Question: I need help figuring out how to navigate SSRS. I've been using SSRS using remote desktop , but when i switched to local machine and installed BIDS on Visual Studio, I see that SSRS looks quite different... here's a screenshot( <URL> :

Is this SSRS-2008? Or the newest version -
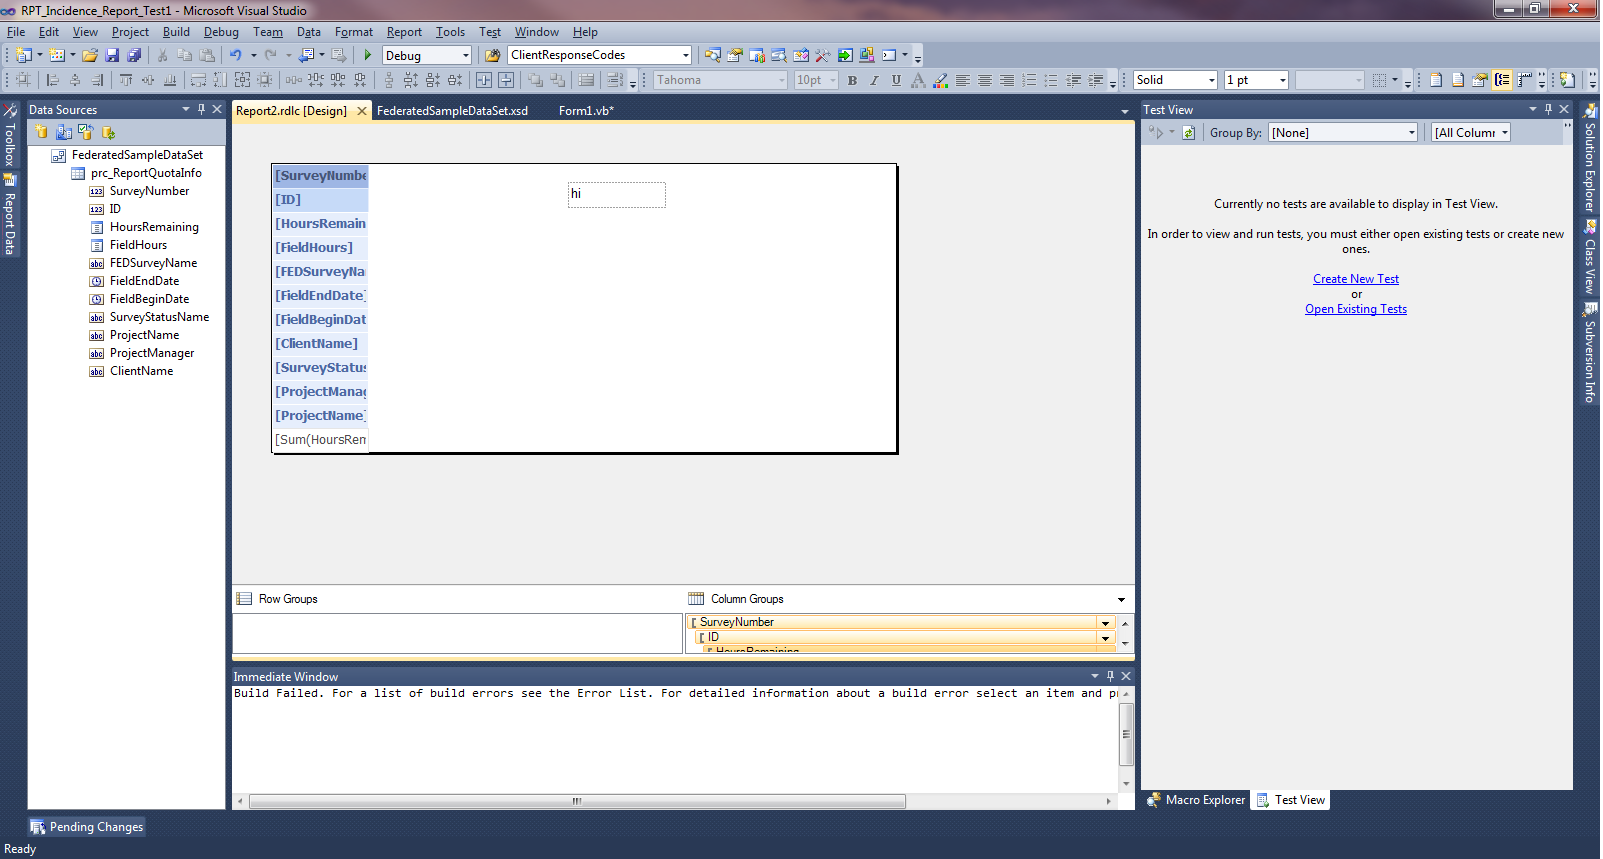
Answer: That looks like the version of BIDS installed by SQL Server 2012. Use the Menu Help / About to be sure.